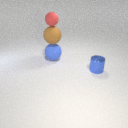
large blue rubber sphere below large brown rubber sphere